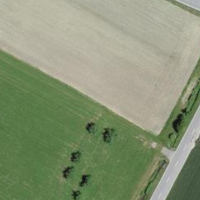
EUNIS habitat code: 52
Species observed at this site:
Pseudochorthippus parallelus
Tettigonia viridissima
Roeseliana roeselii